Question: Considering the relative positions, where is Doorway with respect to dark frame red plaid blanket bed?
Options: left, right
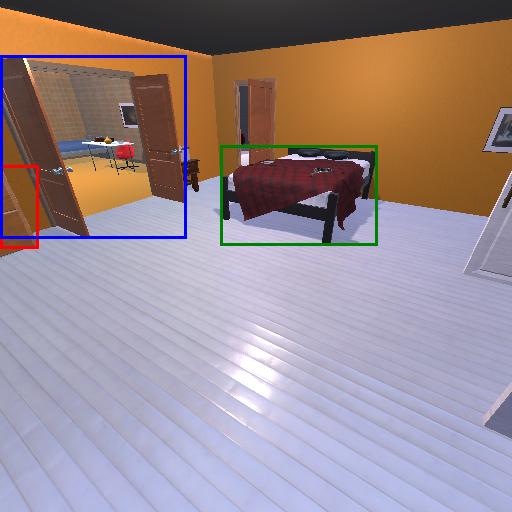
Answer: left